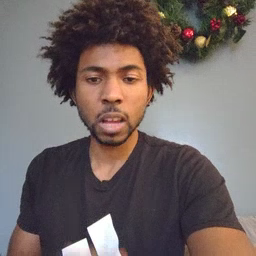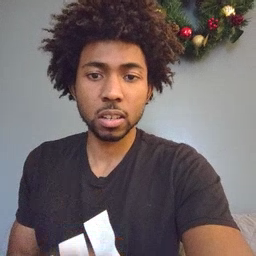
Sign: hate